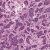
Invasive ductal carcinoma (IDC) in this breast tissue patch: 1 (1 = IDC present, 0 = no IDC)